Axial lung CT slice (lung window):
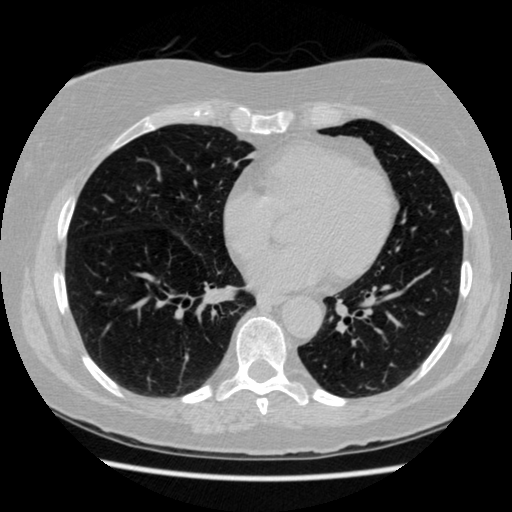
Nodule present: no